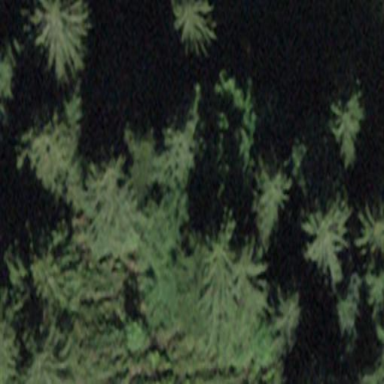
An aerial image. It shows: Forest area.